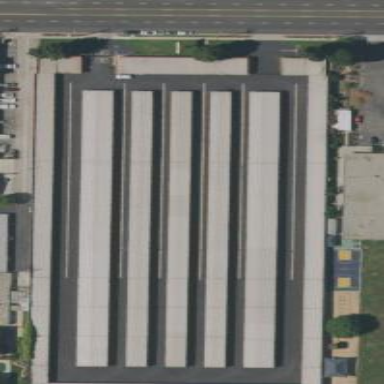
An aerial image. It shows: Warehouse used for storage rental.